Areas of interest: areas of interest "Comprehensive Gymnasium"
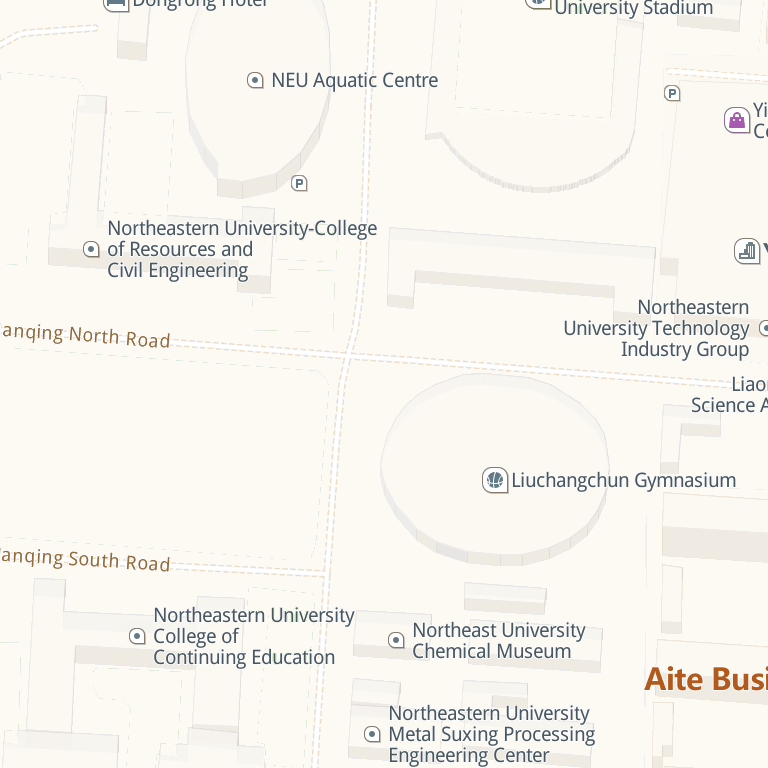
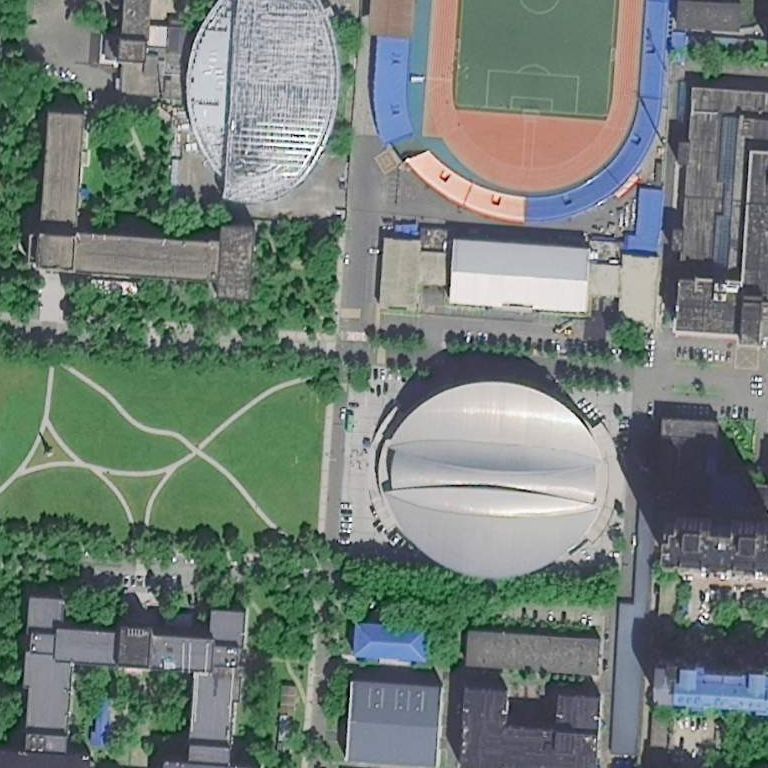